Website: ulta-beauty
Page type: account-selection
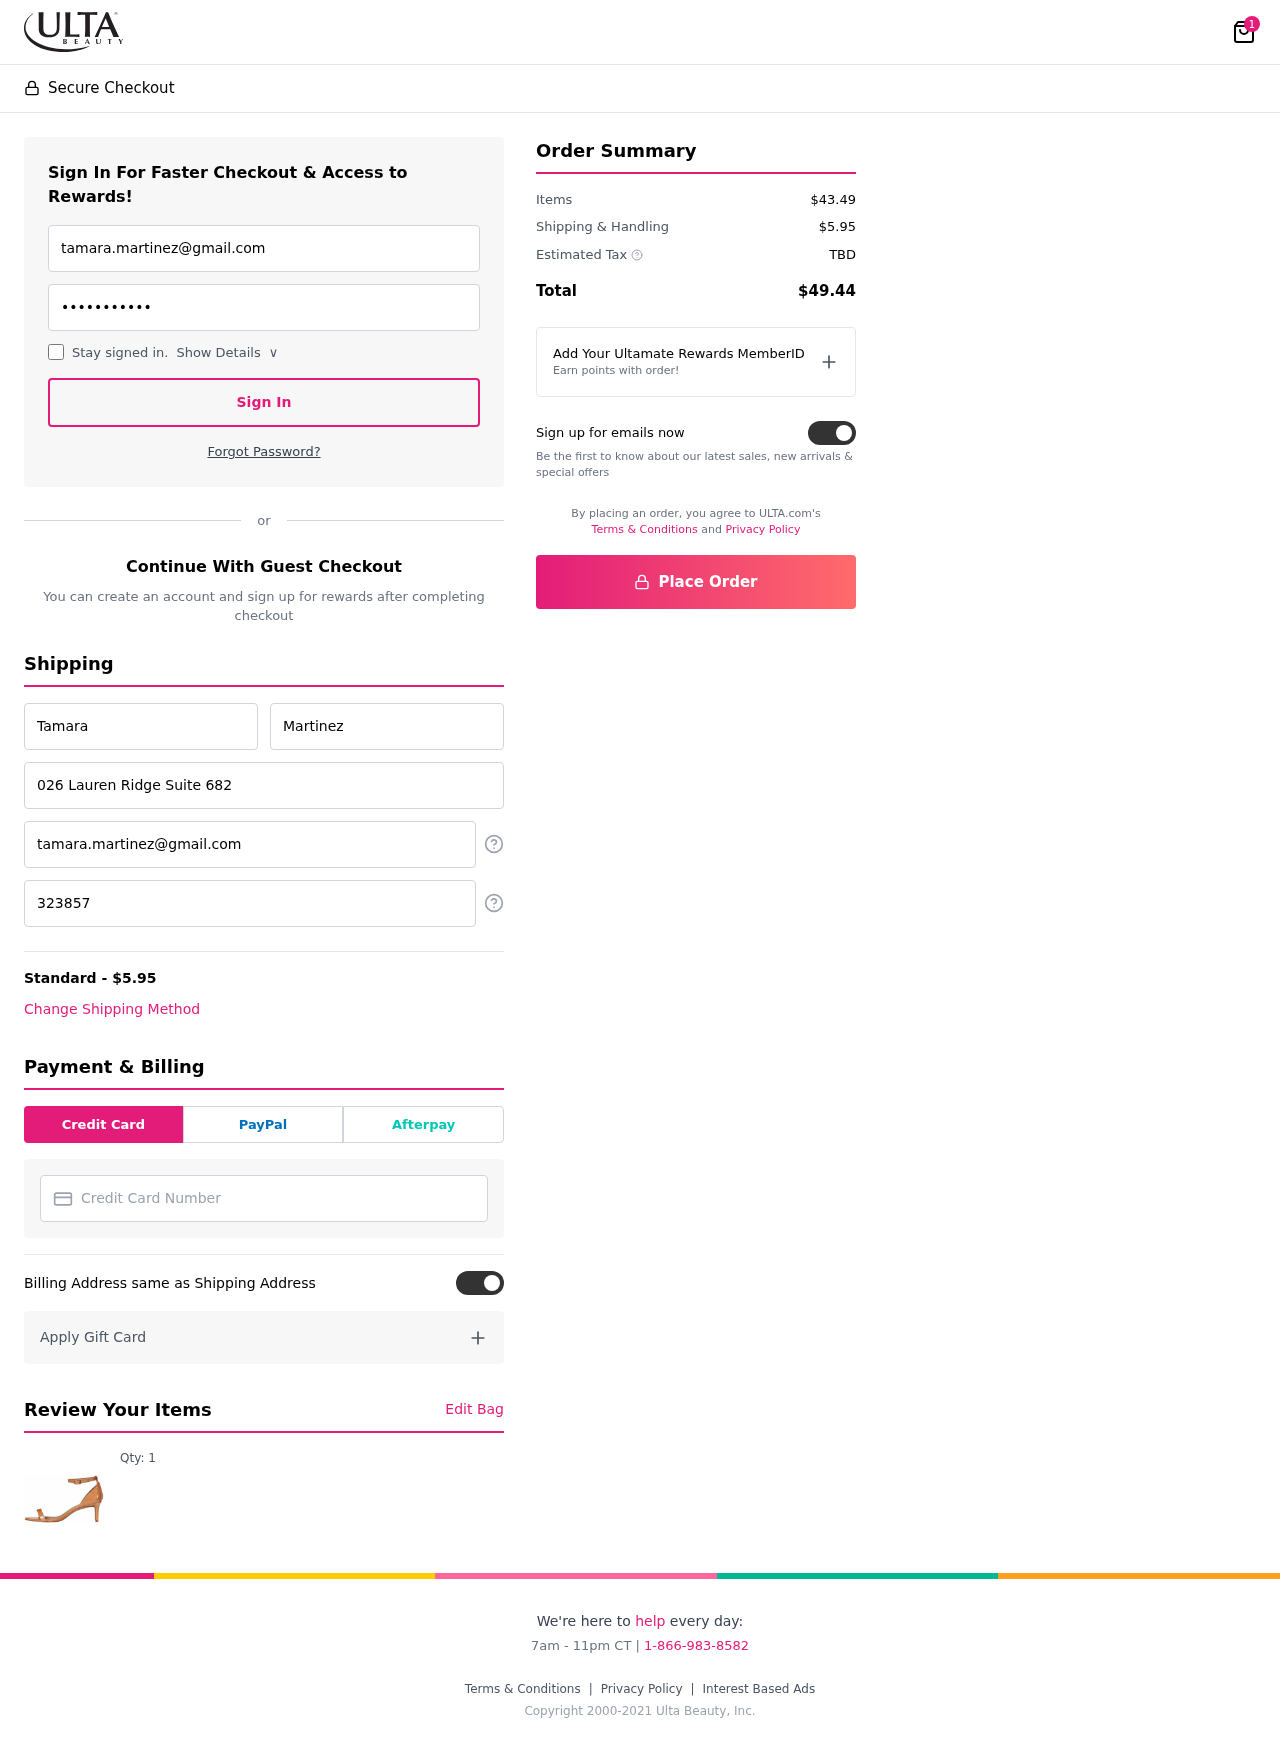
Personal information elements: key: PII_CARD_NUMBER
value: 3412 7862 6884 464
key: PII_EMAIL
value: tamara.martinez@gmail.com
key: PII_EMAIL2
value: tamara.martinez@gmail.com
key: PII_FIRSTNAME
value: Tamara
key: PII_LASTNAME
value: Martinez
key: PII_PHONE
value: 3238571694
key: PII_STREET
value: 026 Lauren Ridge Suite 682
Product elements: key: PRODUCT1_QUANTITY
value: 1
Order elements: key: ORDER_NUM_ITEMS
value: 1
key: ORDER_SHIPPING_COST
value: $5.95
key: ORDER_SUBTOTAL
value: $43.49
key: ORDER_TAX
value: TBD
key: ORDER_TOTAL
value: $49.44